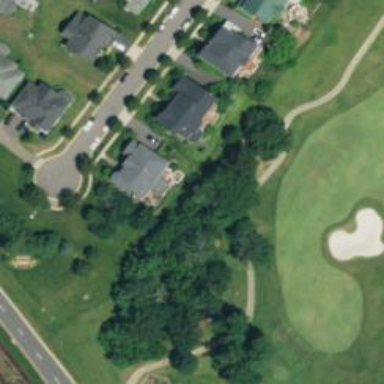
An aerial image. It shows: Service road used as golf cart path.